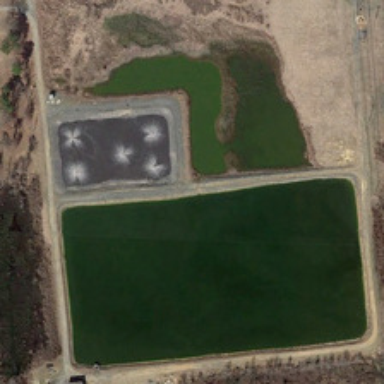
Some green trees are near a rectangular pond and two irregular ponds .